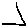
Label: triangle